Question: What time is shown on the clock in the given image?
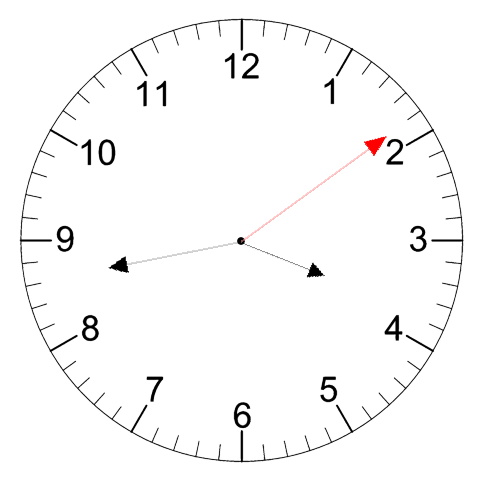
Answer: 03:43:09